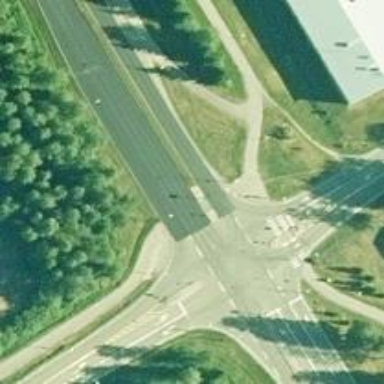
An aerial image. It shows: Zebra crossing with pedestrian island.